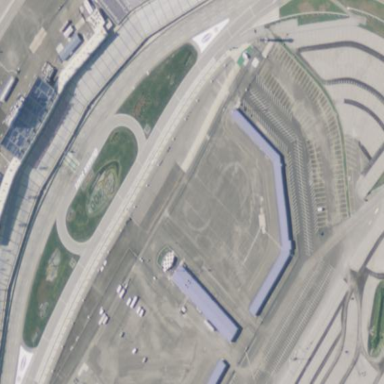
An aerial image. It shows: Grandstand building with bench nearby.